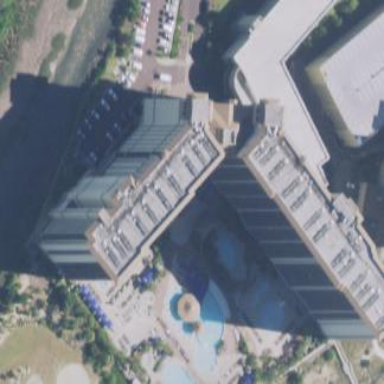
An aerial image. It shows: Hotel building.